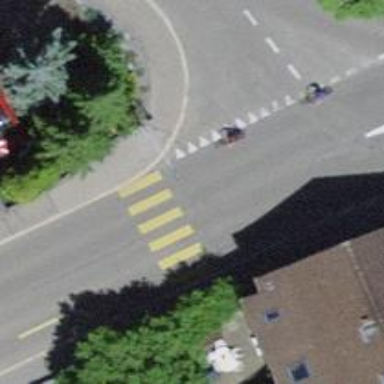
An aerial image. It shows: Marked crossing with zebra stripes on the road.